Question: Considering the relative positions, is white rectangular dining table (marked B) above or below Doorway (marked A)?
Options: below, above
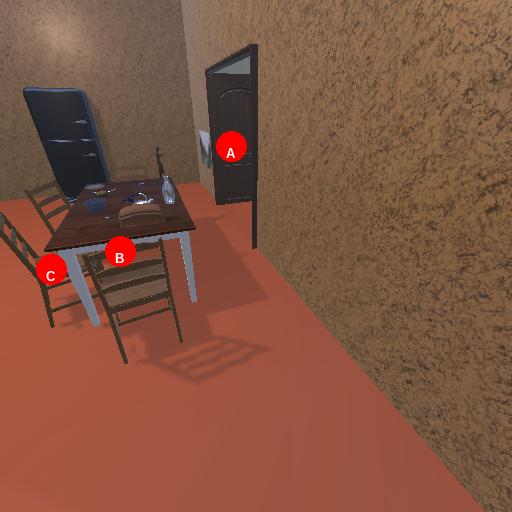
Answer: below